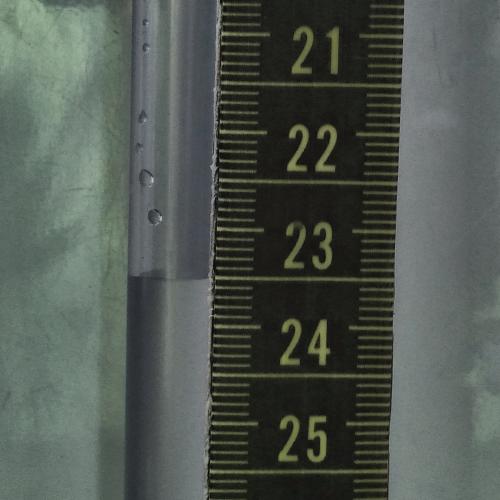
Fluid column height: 23.5 cm